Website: apple
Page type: address-validator
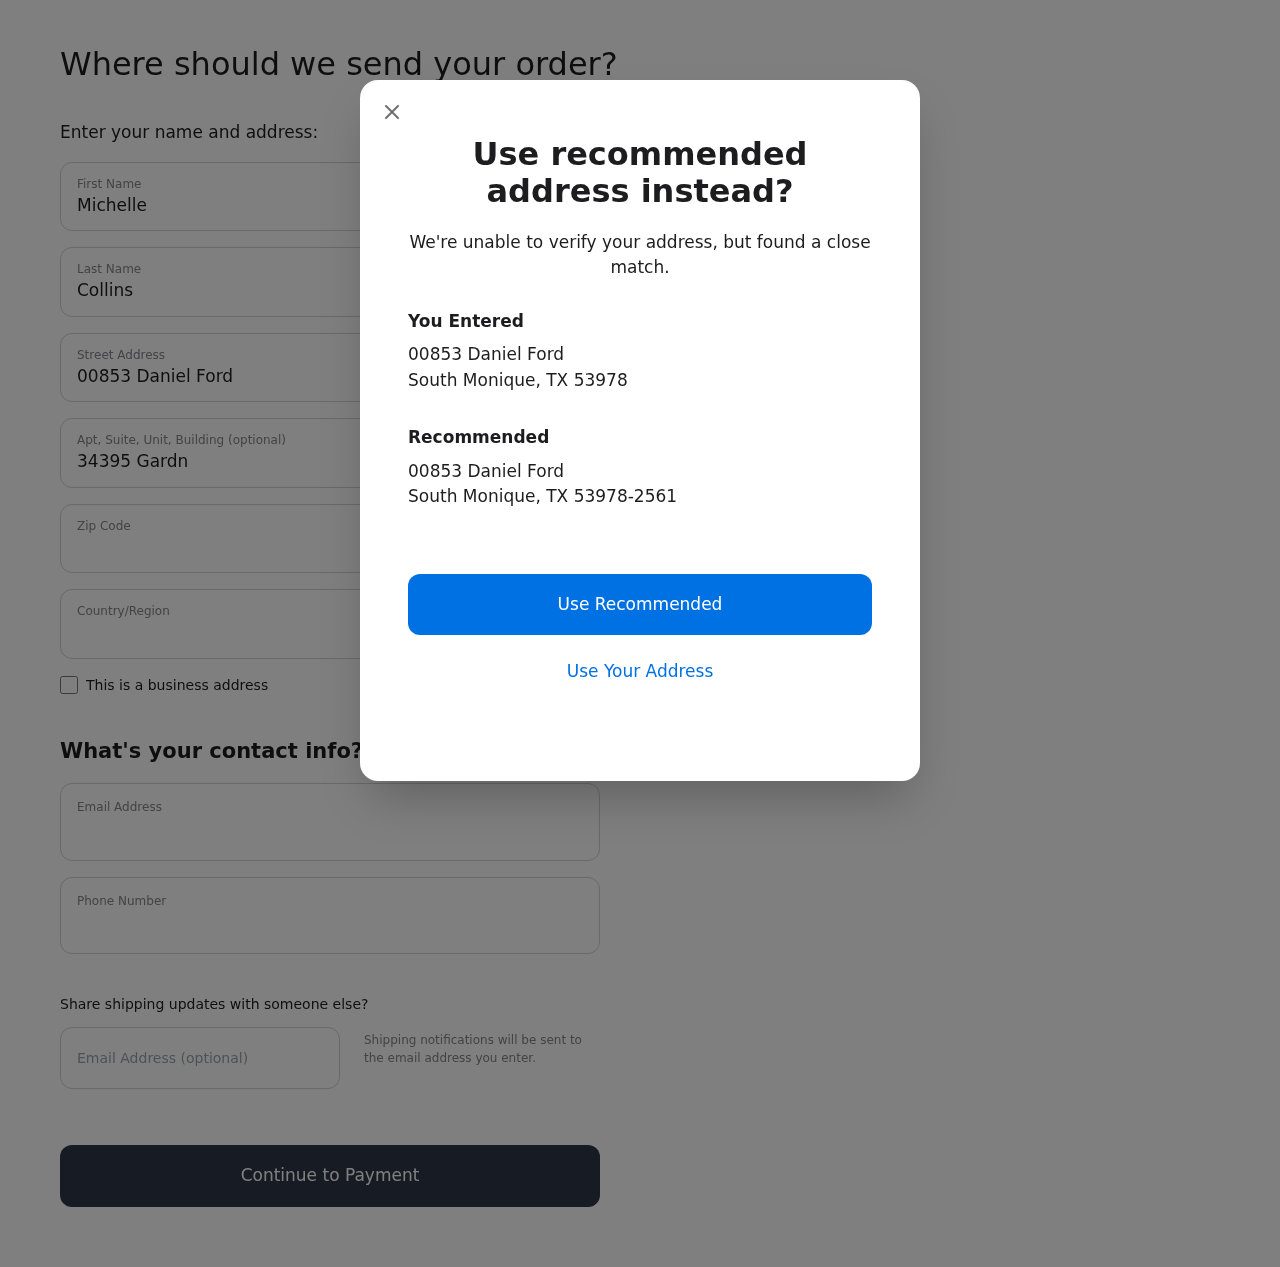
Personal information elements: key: PII_CITY
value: South Monique
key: PII_COUNTRY
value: United States
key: PII_EMAIL
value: mcollins@gmail.com
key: PII_FIRSTNAME
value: Michelle
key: PII_GIFT_EMAIL
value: jack.beck@yahoo.com
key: PII_LASTNAME
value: Collins
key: PII_PHONE
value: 5166953852
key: PII_POSTCODE
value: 53978
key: PII_POSTCODE_FULL
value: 53978-2561
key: PII_STATE_ABBR
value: TX
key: PII_STREET
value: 00853 Daniel Ford
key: PII_STREET2
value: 00853 Daniel Ford
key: PII_STREET2
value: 34395 Gardner Grove Apt. 708
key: PII_CITY2
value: South Monique
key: PII_STATE_ABBR2
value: TX